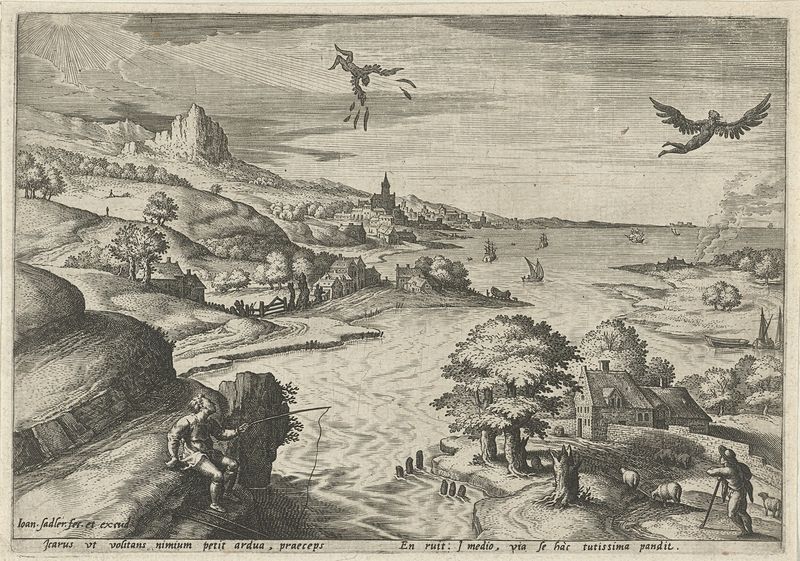
Titel: Val van Icarus
Künstler: Johann (I) Sadeler
Standort: Amsterdam
Institution: Rijksmuseum
Schlagwörter: feathers, men, white, black, country, gray, grey, print, feather, smoke, angel, angels, cliff, cloud, clouds, greek, man, mythology, rocks, roman, sky, tree, boat, hills, house, lake, landscape, mountains, water, houses, sun, trees, village, light, river, path, drawing, black and white, castle, etching, sketch, birds, devil, fly, flying, myth, fall, falling, lean, wings, boats, fence, town, valley, pastoral, ink, engraving, farm, fish, ships, sheep, dutch, fishing, shepherd, latin, pole, fallen, farming, hike, netherlandish, vessels, lucifer, herdsman, bruegel, rays, fisherman, rod, onlooker, icarus, witness, daedalus, mytholog, fall of icarus, proverb, winged man, sadler, heaven and earth, heaven and hell